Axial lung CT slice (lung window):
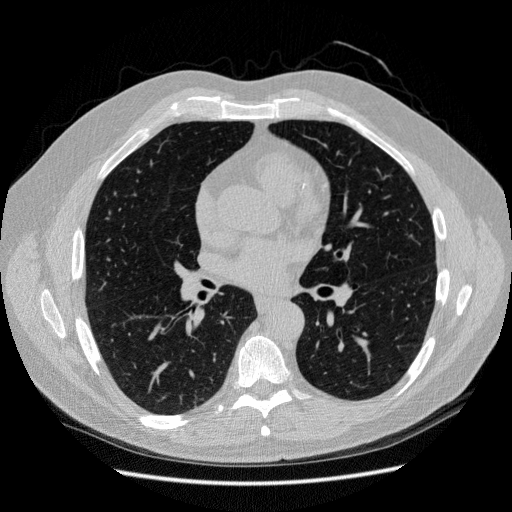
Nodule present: no